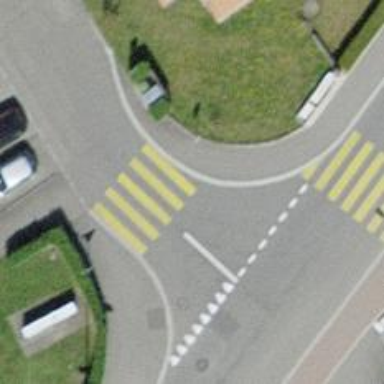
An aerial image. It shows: Marked crossing on footway.